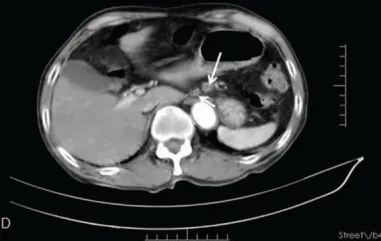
D. Lymph nodes, >10 mm in diameter, were detected around the left gastric artery and gastric cardia. CT = computed tomography.
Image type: radiology (ct)